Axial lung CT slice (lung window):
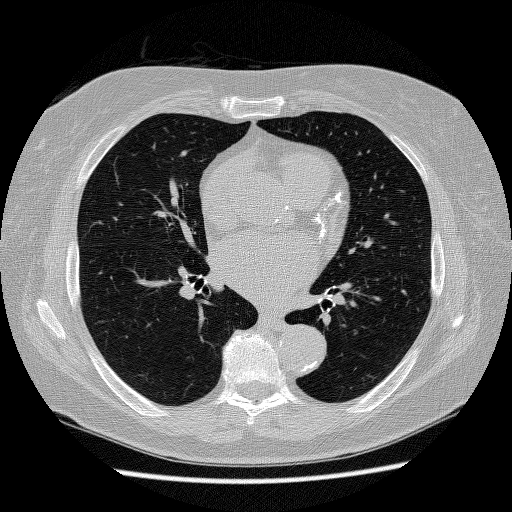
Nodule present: no